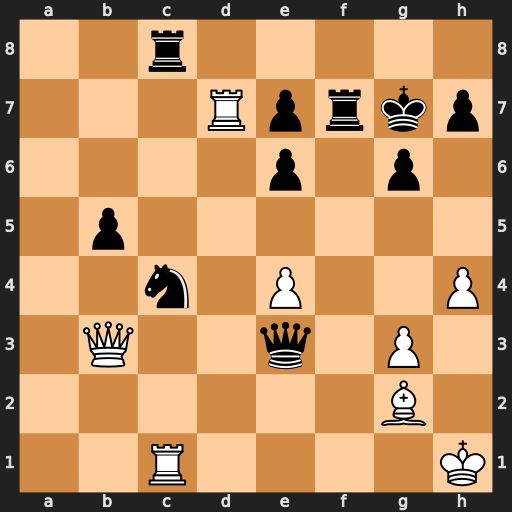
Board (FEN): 2r5/3Rprkp/4p1p1/1p6/2n1P2P/1Q2q1P1/6B1/2R4K
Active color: w
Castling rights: -
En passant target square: -
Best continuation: Qxe3 Nxe3 Rxc8